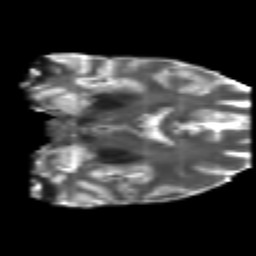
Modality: T2w
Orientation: coronal
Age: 38
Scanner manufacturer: philips
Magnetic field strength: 3 T
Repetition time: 8.6 s
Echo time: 0.127 s